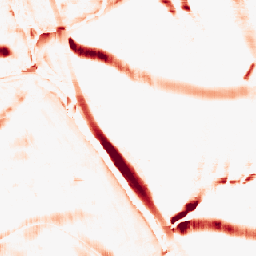
Category: morphological
Decomposition family: morphological_rect
Decomposition parameters: operation: opening
width: 20
height: 20
Upsampling method: nearest
Upsampling parameters: scale: 8
Upsampling scale: 8